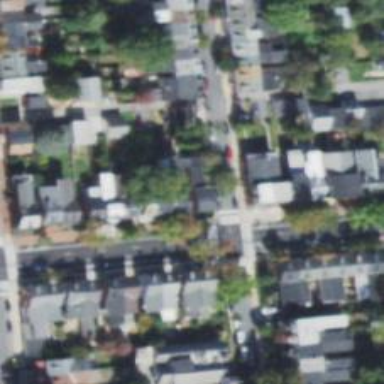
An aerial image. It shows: Neighborhood.